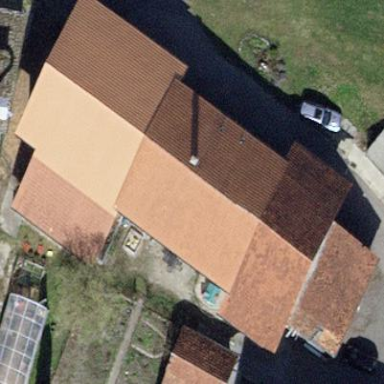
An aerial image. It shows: Gabled roof farm building.